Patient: sex F, age 65
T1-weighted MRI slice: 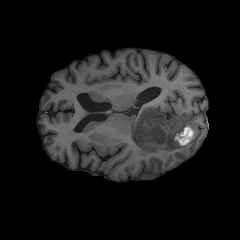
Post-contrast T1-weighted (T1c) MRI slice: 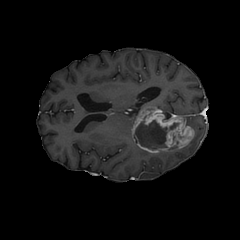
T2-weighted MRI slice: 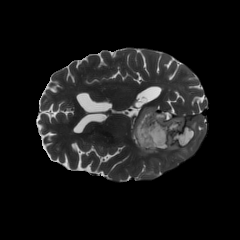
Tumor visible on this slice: yes
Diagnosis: Glioblastoma, IDH-wildtype
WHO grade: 4